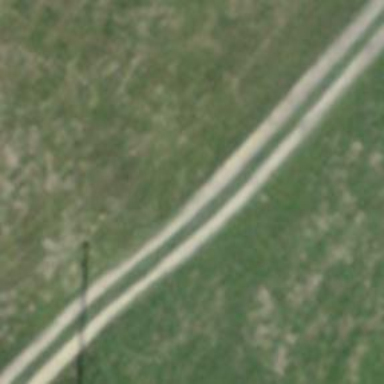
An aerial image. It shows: Track with grade 3 surface.